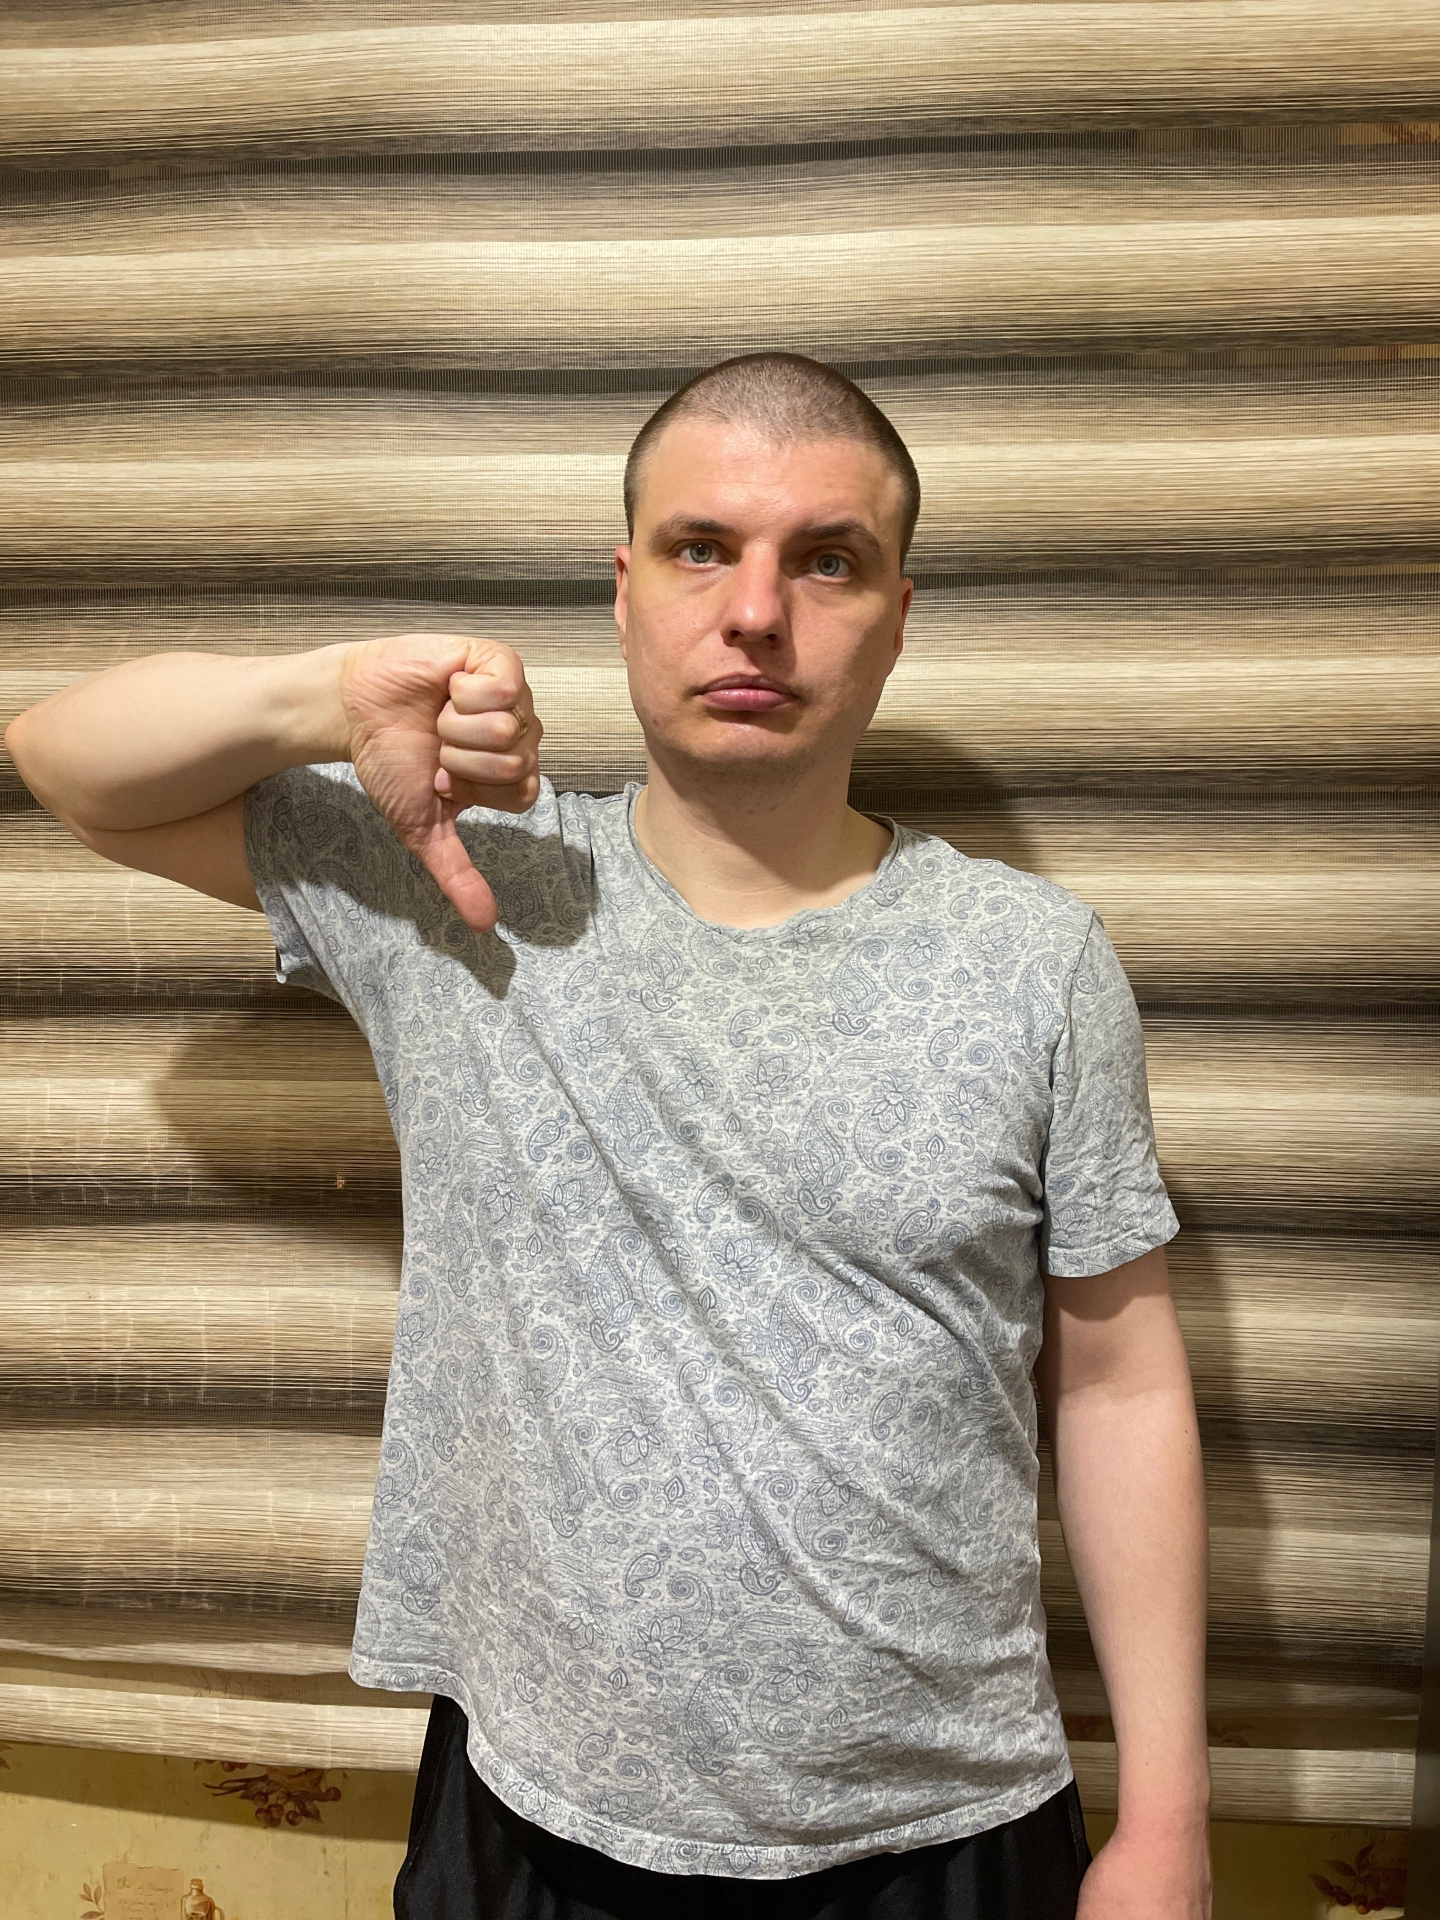
Label: clear